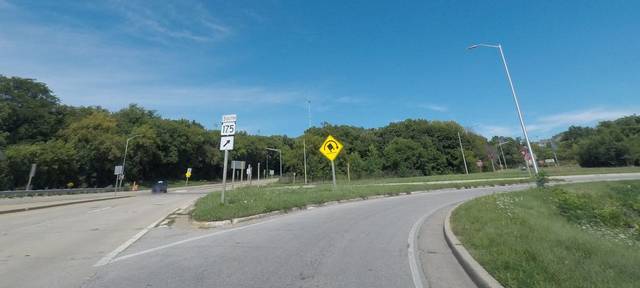
Region: United States
Coordinates: 43.046, -87.975